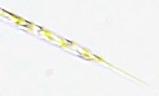
Label: Rhizosolenia